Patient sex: M
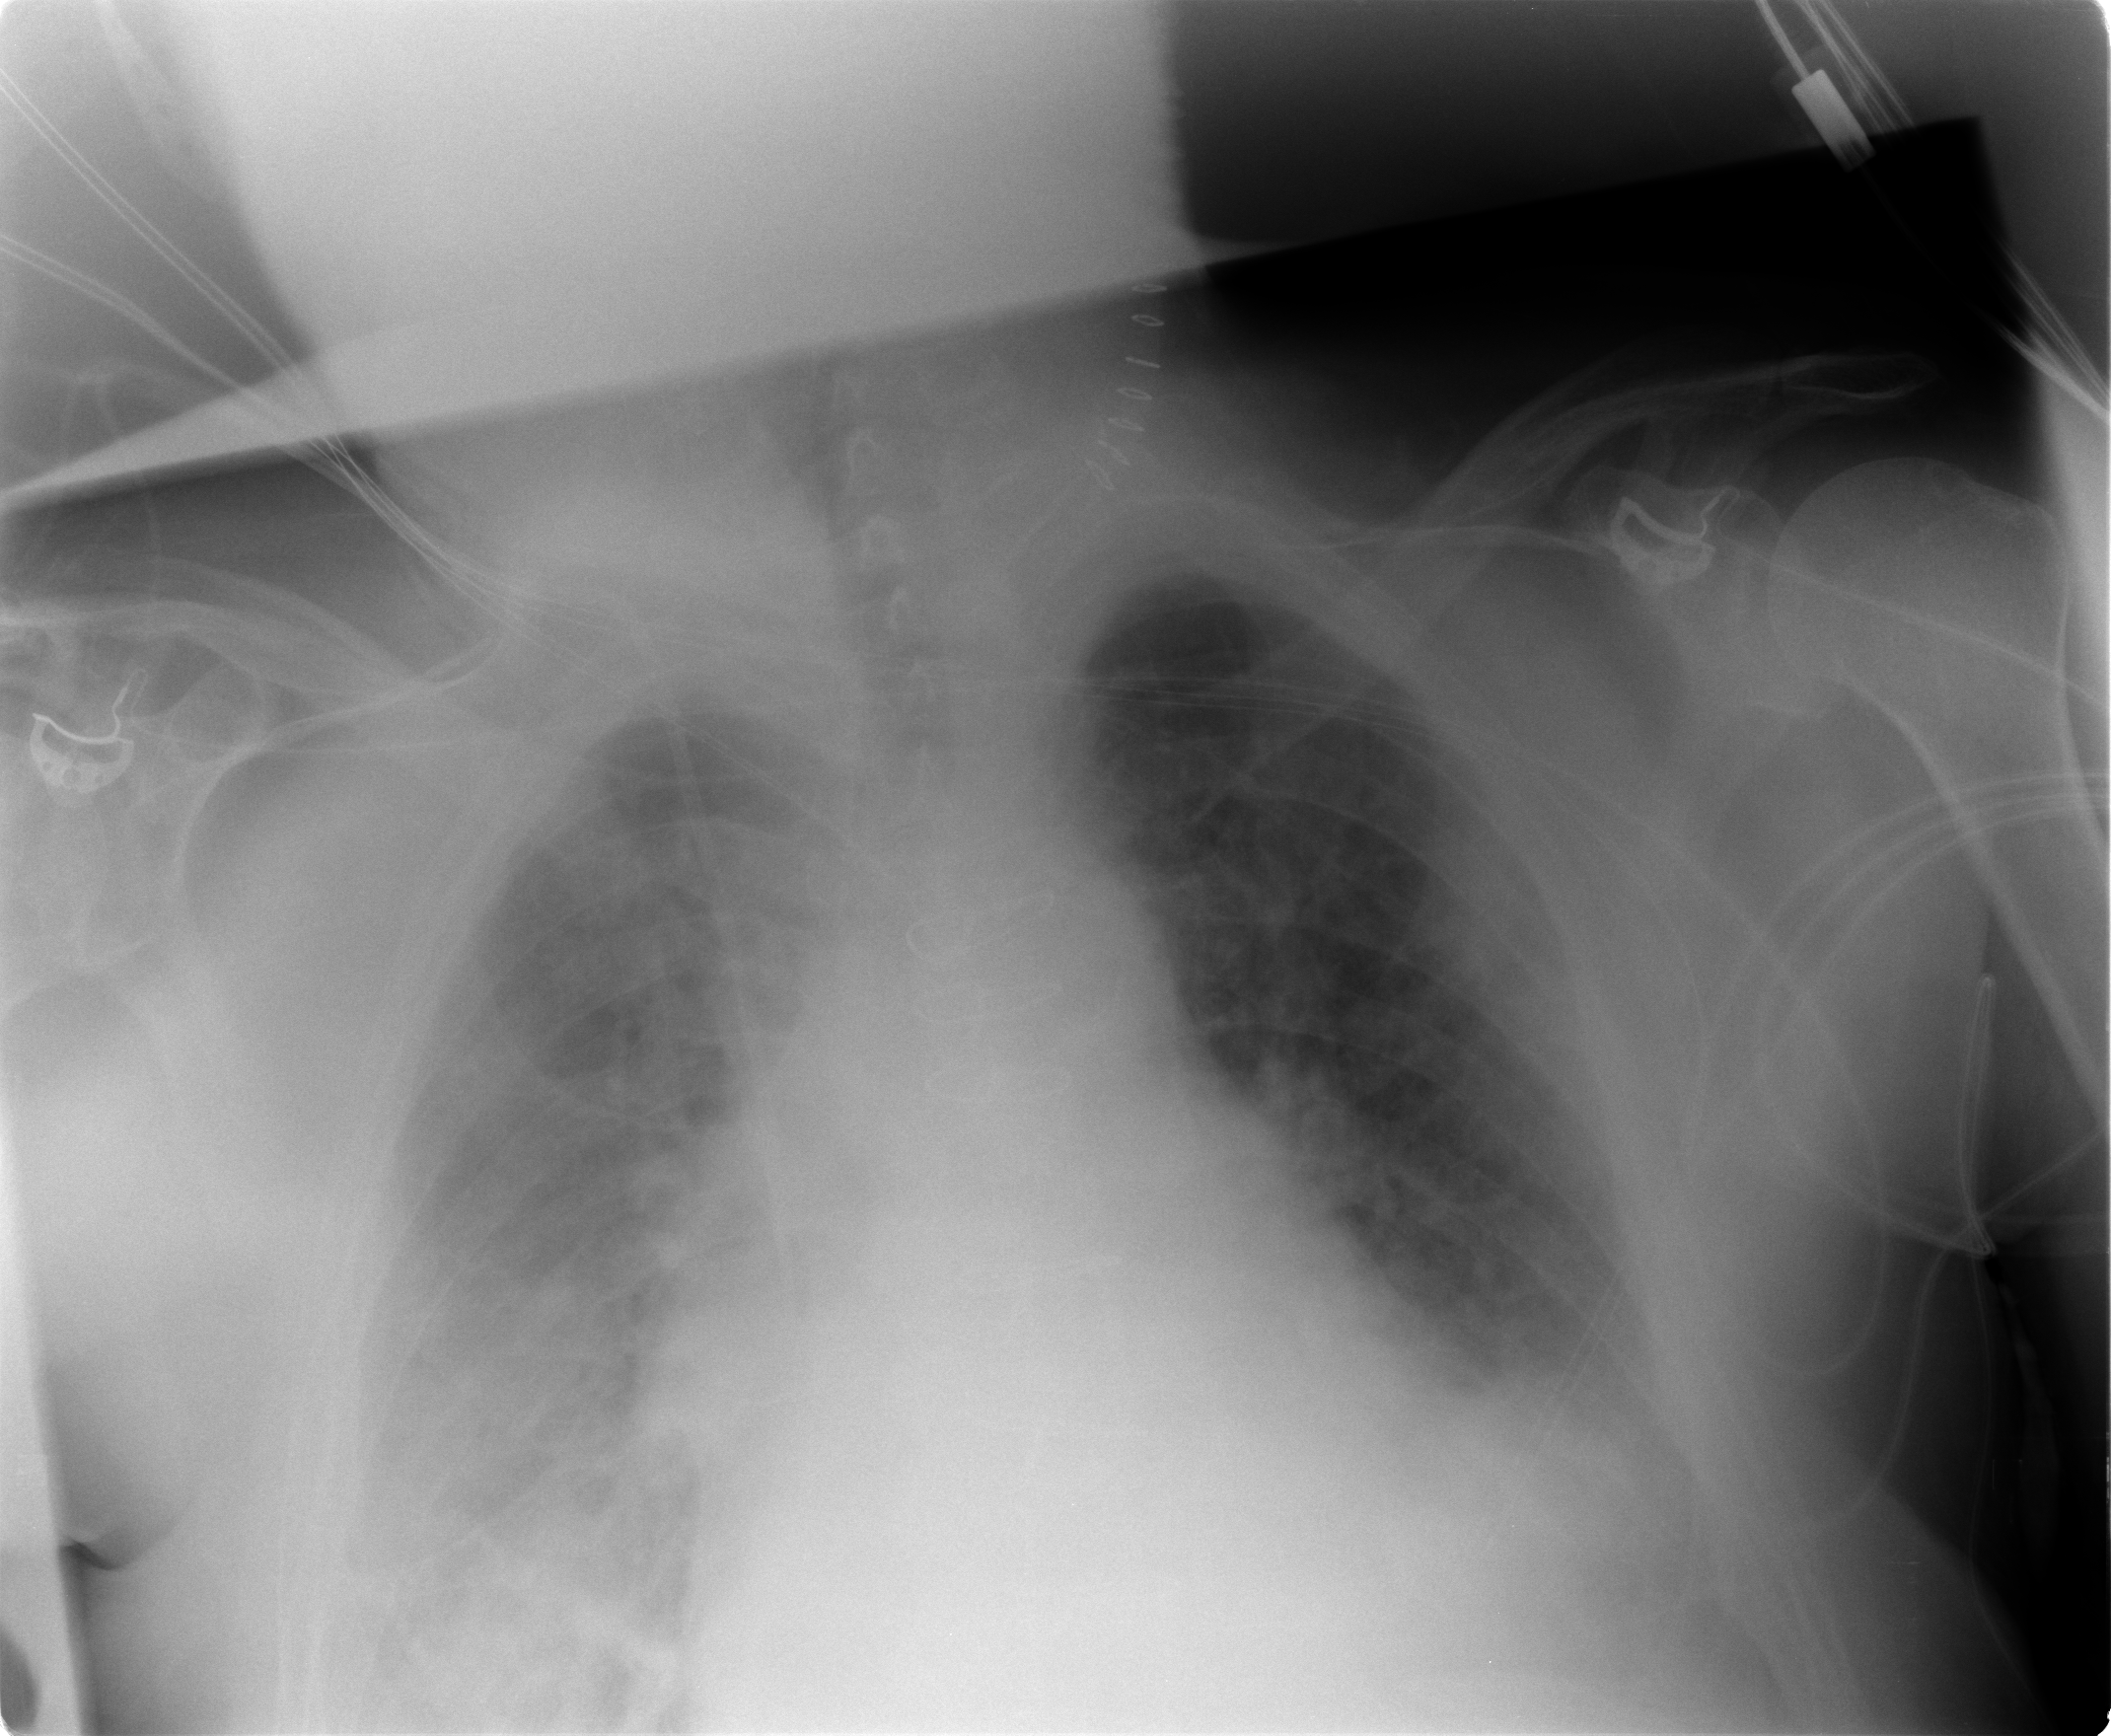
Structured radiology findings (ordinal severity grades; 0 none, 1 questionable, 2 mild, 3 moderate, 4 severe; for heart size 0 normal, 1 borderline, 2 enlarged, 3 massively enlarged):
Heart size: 2
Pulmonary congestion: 0
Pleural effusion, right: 2
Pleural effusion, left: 1
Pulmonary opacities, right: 0
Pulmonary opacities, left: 0
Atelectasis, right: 2
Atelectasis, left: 0